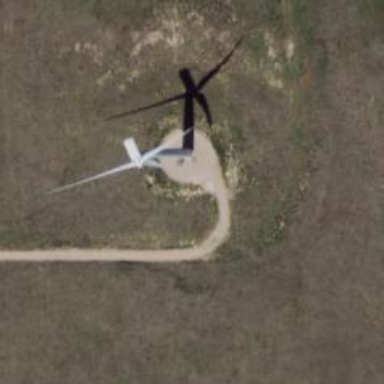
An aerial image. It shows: Wind turbine power generator.